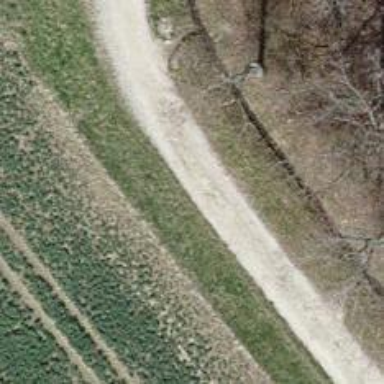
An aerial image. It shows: Gravel track with grade 2 quality.